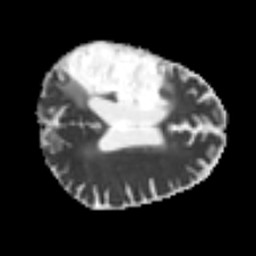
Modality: MD
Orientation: axial
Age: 73
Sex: male
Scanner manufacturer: siemens
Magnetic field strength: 3 T
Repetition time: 4.999 s
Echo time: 0.07946 s